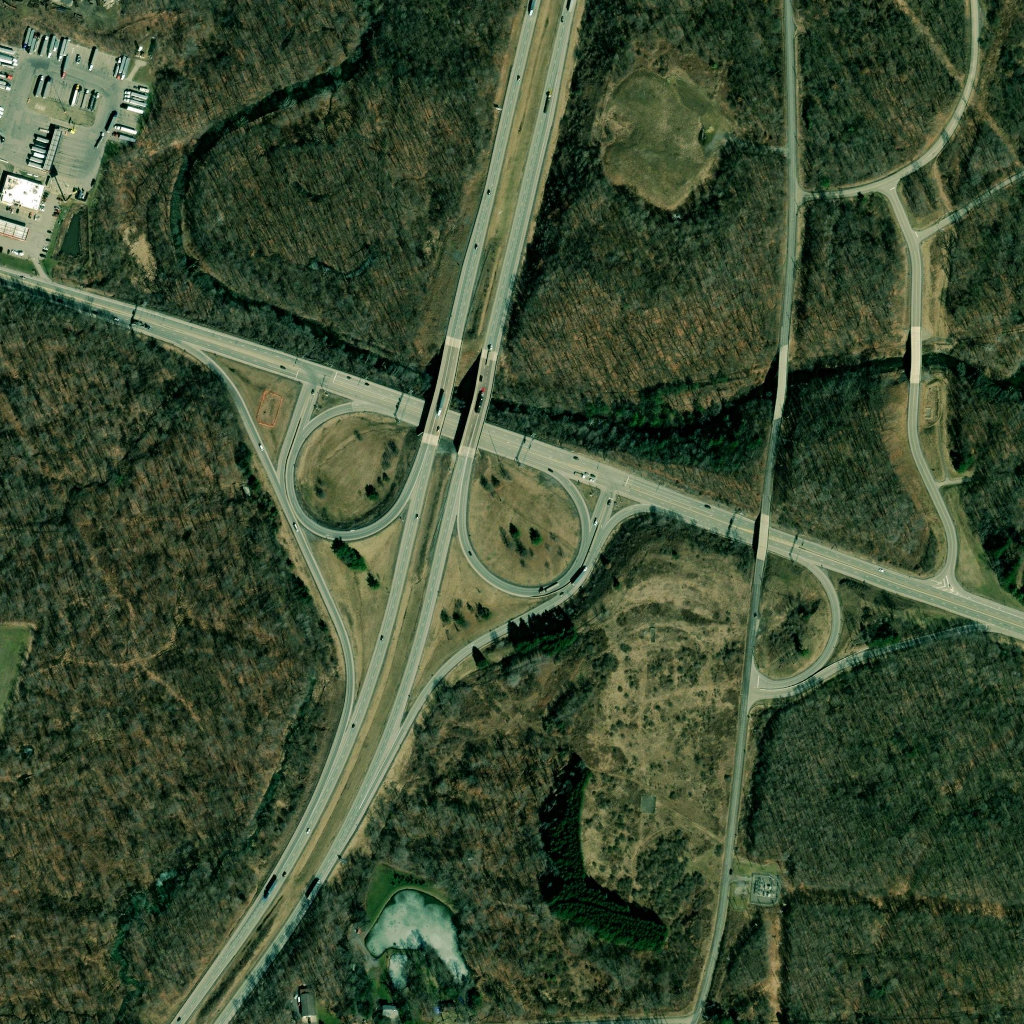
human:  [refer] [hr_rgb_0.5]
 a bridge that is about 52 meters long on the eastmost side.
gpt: <box>[[88, 32, 89, 37, 0]]</box>